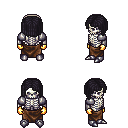
a pixel art fantasy rpg character, male body template, skeleton, steel arm armor, robe skirt, raven pageboy hairstyle, gold gloves, metal boots, four views (front, back, left, right), 2x2 character sprite sheet, small pixel art, hard edges, no anti-aliasing